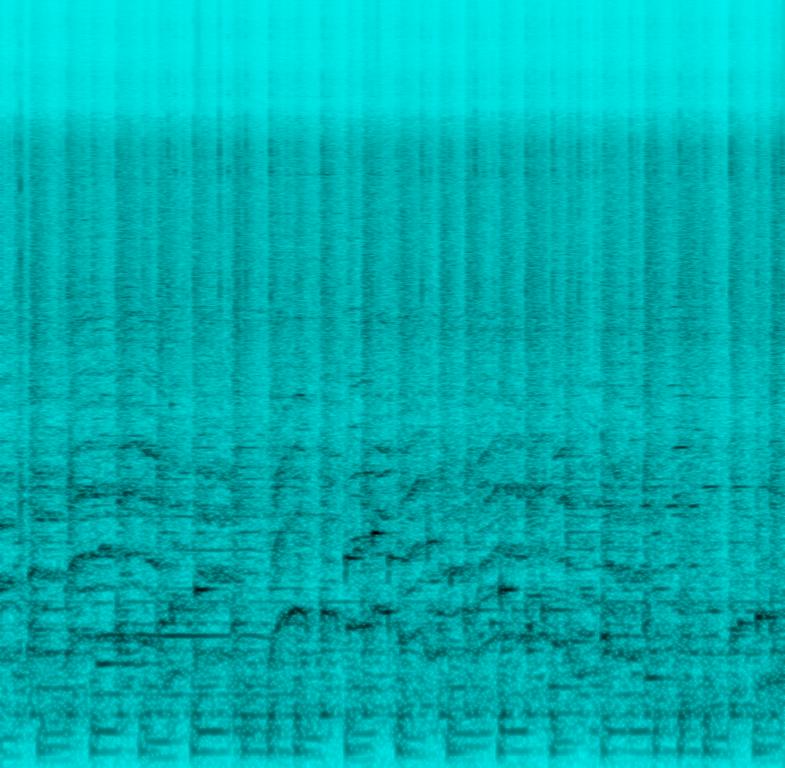
This song is an animated vocalisation. The tempo is fast with a lively piano accompaniment, accordion harmony, cello rhythm, hard hitting drums, groovy bass lines, hand percussion beats and xylophone. The music is upbeat, energetic,enthusiastic, high-spirited and vivacious. This is a live performance with ambient sounds of people talking and general bustling. The audio quality is inferior. This song is a live Pop.